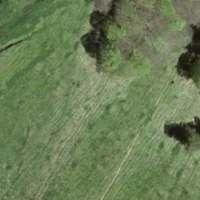
EUNIS habitat code: 26
Species observed at this site:
Silene dioica